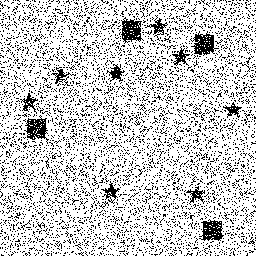
Squares: 4
Triangles: 0
Stars: 8
Total shapes: 12